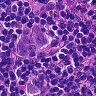
Metastatic tissue present: yes